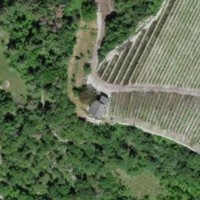
EUNIS habitat code: 40
Species observed at this site:
Saponaria ocymoides